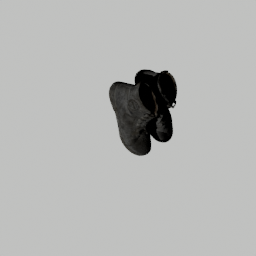
Label: people